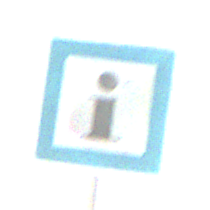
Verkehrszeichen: Informationsstelle
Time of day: SunriseSunset
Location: Outdoor (Beach)
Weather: Clear
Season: NotSpecified
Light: Natural